Question: I have a 2 small script in the footer of my page, that produce a script error in IE8. IEtester says that this script error is created from the document ready (but i believe it's just cuz it's the start). I used jQuery so that it was cross browser compatible. :(
'''
<script type="text/javascript">
$(document).ready(function(){
//flexslider
$(".flexslider").flexslider({
animation : "slide",
slideshow : true,
animationDuration: "750",
slideshowSpeed: 5000,
pauseOnAction: true,
});
//text slider overer
$("#videos li").on({
mouseenter: function() {
$(this).animate({"padding-left": "50px"}, "normal");
},
mouseleave: function() {
$(this).stop(true).animate({"padding-left": "0px"}, "slow");
}});
});
'''

Does anyone know how to correct this script error? If so, could you explain why this error is created in the first place?
first script html page: <URL>
Second script html page: <URL>
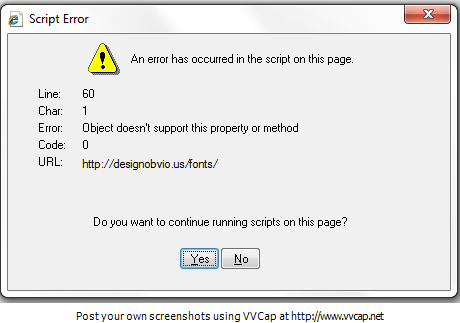
Answer: Here's one issue that's sure to trip up IE8:
'''
$(".flexslider").flexslider({
animation : "slide",
slideshow : true,
animationDuration: "750",
slideshowSpeed: 5000,
pauseOnAction: true, // <-- Trailing comma
});
'''
IE8 and lower hate trailing commas.